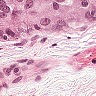
Metastatic tissue present: yes